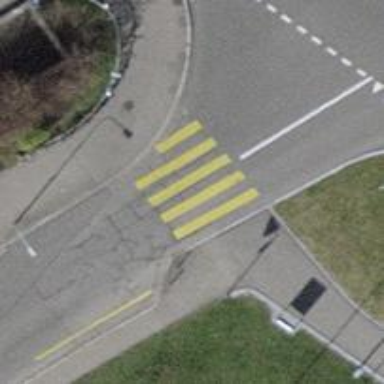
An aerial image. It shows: Kerb serving as barrier.